Question: I'm newbie of iOS.
I create a card game and set the card in 'UIView' class.
This is my storybook view.
I want to use the 'swipe' gesture in every card.
I hope when I swipe one of the card, then the card will flip and show the suit and rank.
May I set the gesture except the way that drag and drop the swipe library to every card?
Besides, the other question is how can I know which card the user is swiping.
I declare the UIView in an array.
'''
@property (strong, nonatomic) IBOutletCollection(PlayingCardView) NSArray *playingCardView;
'''
Does anyone can help me?
Really thank you.
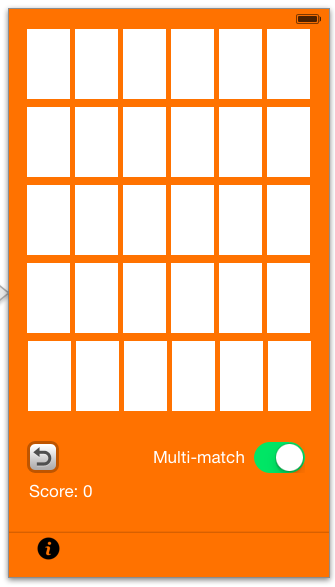
Answer: Based on the screenshot, that you have to do is not to set the cards in an <URL> class.
Basically, you have to set <URL> protocol methods.
Here is a quick sample of how you should do this view:
1. Create an UICollectionView
2. Implement Delegate and DataSource protocol methods.
3. Create a subclass of UICollectionViewCell and use it for each cell of your UICollectionView. In your case, the cells represent the cards.
By implementing this delegate method:
'''
- (void)collectionView:(UICollectionView *)collectionView didSelectItemAtIndexPath:(NSIndexPath *)indexPath
'''
You will handle tap gesture.
To handle different events on your card you can add gesture on each card by adding it into the subclass of UICollectionViewCell that you created before.
There are a lot of good articles about how implement an UICollectionView to help you on internet.
Moreover, not using UICollectionView to display a grid of contents is harmful for your code and the performance of your app:
- -
I hope my answer helps you.